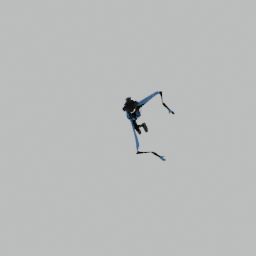
Label: people